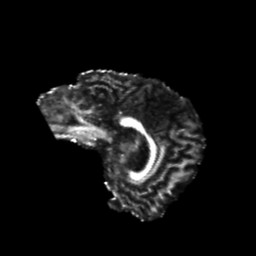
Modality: FA
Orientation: sagittal
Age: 22
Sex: female
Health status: healthy
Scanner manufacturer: philips
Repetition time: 7.393 s
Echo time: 0.08599 s